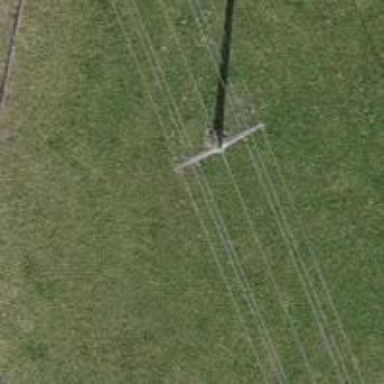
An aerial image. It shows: Concrete power pole.